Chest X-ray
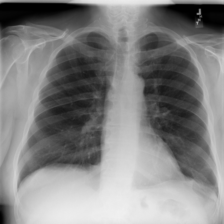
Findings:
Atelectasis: negative
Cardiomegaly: negative
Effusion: negative
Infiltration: negative
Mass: negative
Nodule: negative
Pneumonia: negative
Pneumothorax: negative
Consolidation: negative
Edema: negative
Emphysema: negative
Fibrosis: negative
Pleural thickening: negative
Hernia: negative